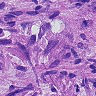
Metastatic tissue present: yes